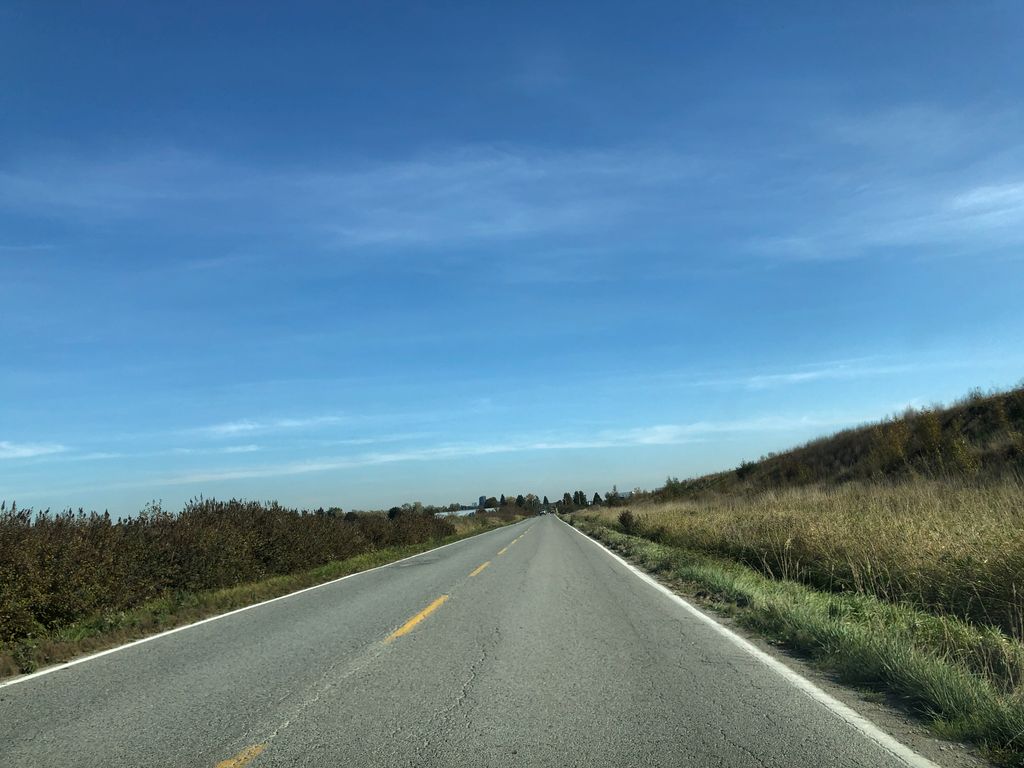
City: vancouver